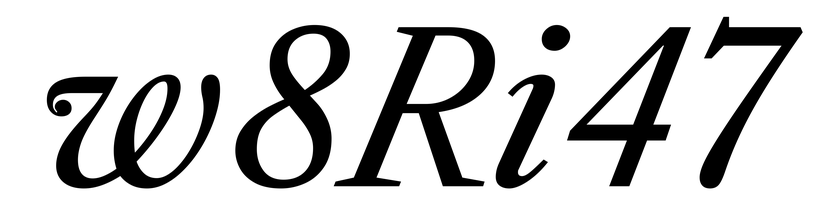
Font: LibreCaslonText-Italic_Italic